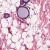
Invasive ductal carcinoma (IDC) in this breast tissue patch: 0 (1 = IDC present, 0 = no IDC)